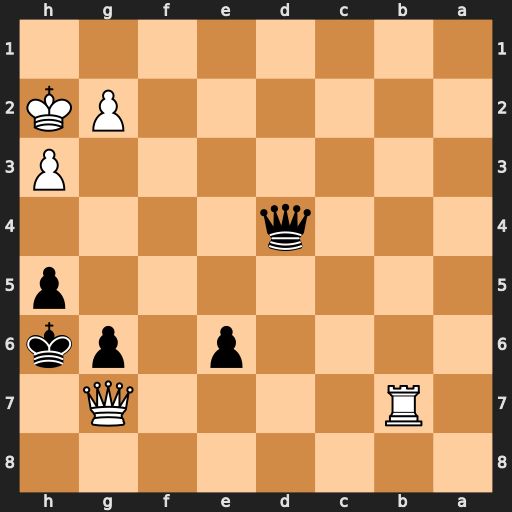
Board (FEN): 8/1R4Q1/4p1pk/7p/3q4/7P/6PK/8
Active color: b
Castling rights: -
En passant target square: -
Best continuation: Qxg7 Rxg7 Kxg7